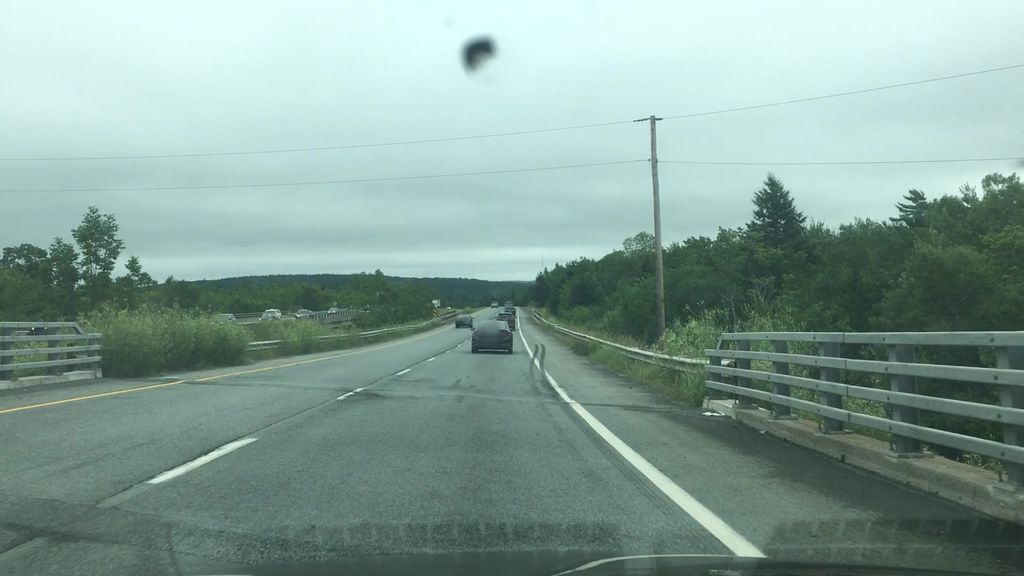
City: halifax